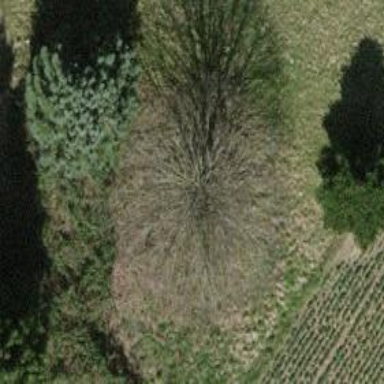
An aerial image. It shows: Agricultural area with deciduous broadleaved trees.